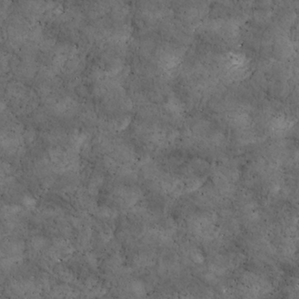
Label: non_frost